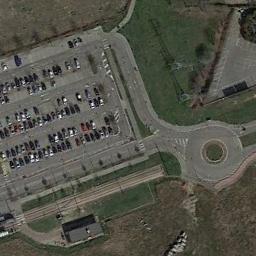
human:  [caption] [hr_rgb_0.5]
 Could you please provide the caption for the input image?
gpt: There is a building and some trees and a large lawn around the roundabout, And many cars are parked in the open space by the roundabout .

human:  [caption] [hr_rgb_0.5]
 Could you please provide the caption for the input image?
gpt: The roundabout is on the grass next to parking lot .

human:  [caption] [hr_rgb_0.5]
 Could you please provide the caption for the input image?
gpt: There are many cars in the parking lot near the roundabout .

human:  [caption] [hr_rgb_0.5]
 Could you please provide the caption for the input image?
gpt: The roundabout with two exits and entrances is next to a parking lot .

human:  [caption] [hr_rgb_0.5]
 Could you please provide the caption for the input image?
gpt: There are green lawns and a parking lot with many cars beside the roundabout .